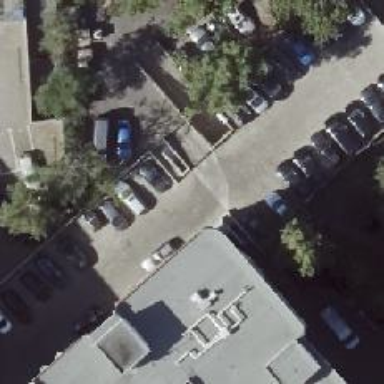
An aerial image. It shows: Multi-storey parking entrance.